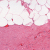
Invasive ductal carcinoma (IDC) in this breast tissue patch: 0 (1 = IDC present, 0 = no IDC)